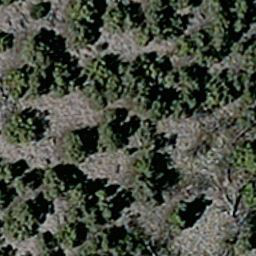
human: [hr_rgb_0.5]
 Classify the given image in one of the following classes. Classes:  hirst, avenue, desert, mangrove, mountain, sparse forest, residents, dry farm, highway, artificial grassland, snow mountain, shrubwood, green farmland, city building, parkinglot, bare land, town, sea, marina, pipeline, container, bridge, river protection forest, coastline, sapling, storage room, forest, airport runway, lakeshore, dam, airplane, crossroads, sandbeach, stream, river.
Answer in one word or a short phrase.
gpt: sparse forest